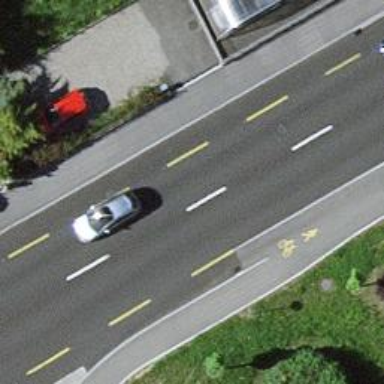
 featuring cycle track on the left side."